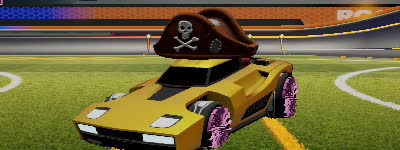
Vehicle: breakout